【题型】解答题　【知识点】平面几何　【难度】easy
如图，在半径为5米的圆形花坛周围修一条宽1米的小路，求小路的面积（结果保留到整数位）．

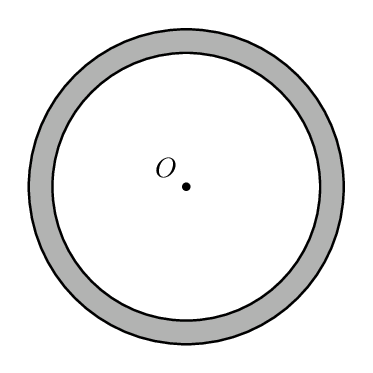
【解答】
\noindent \textbf{【答案】} 28平方米．

\vspace{0.5em}
\noindent \textbf{【分析】}根据圆的面积公式计算即可．

\vspace{0.5em}
\noindent \textbf{【解答】}解：$5-1=4$（米），
\[
\begin{aligned}
(5^2 - 4^2)\pi &= (25 - 16)\pi \\
&\approx 9\times 3.14 \\
&\approx 28 \ (\text{平方米}),
\end{aligned}
\]
答：小路的面积约为28平方米．

\vspace{0.5em}
\noindent \textbf{【点评】}本题考查了圆环，正确圆的面积公式是解答本题的关键．